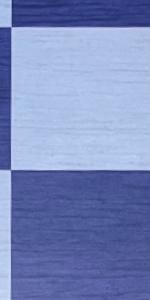
Label: Empty